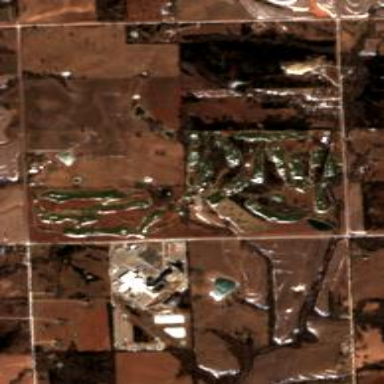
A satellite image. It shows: Golf course.